Interaction volume radius: 10 \u00c5
Interaction volume height: 30 \u00c5
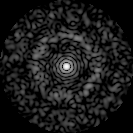
Disorder parameter: 0.8544